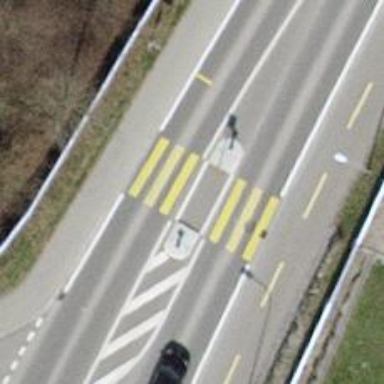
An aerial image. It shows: Kerb barrier.